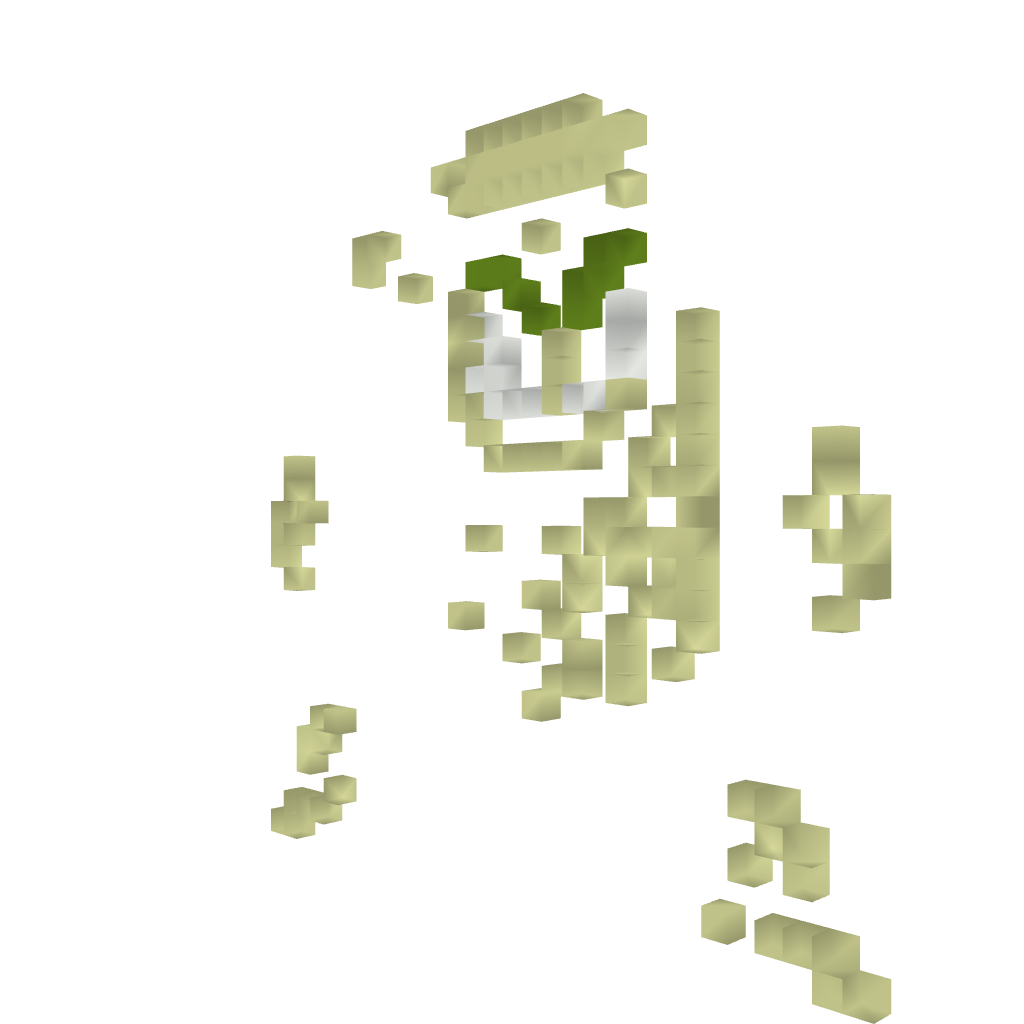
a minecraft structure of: Woodman (ErnieCIII)